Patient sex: M
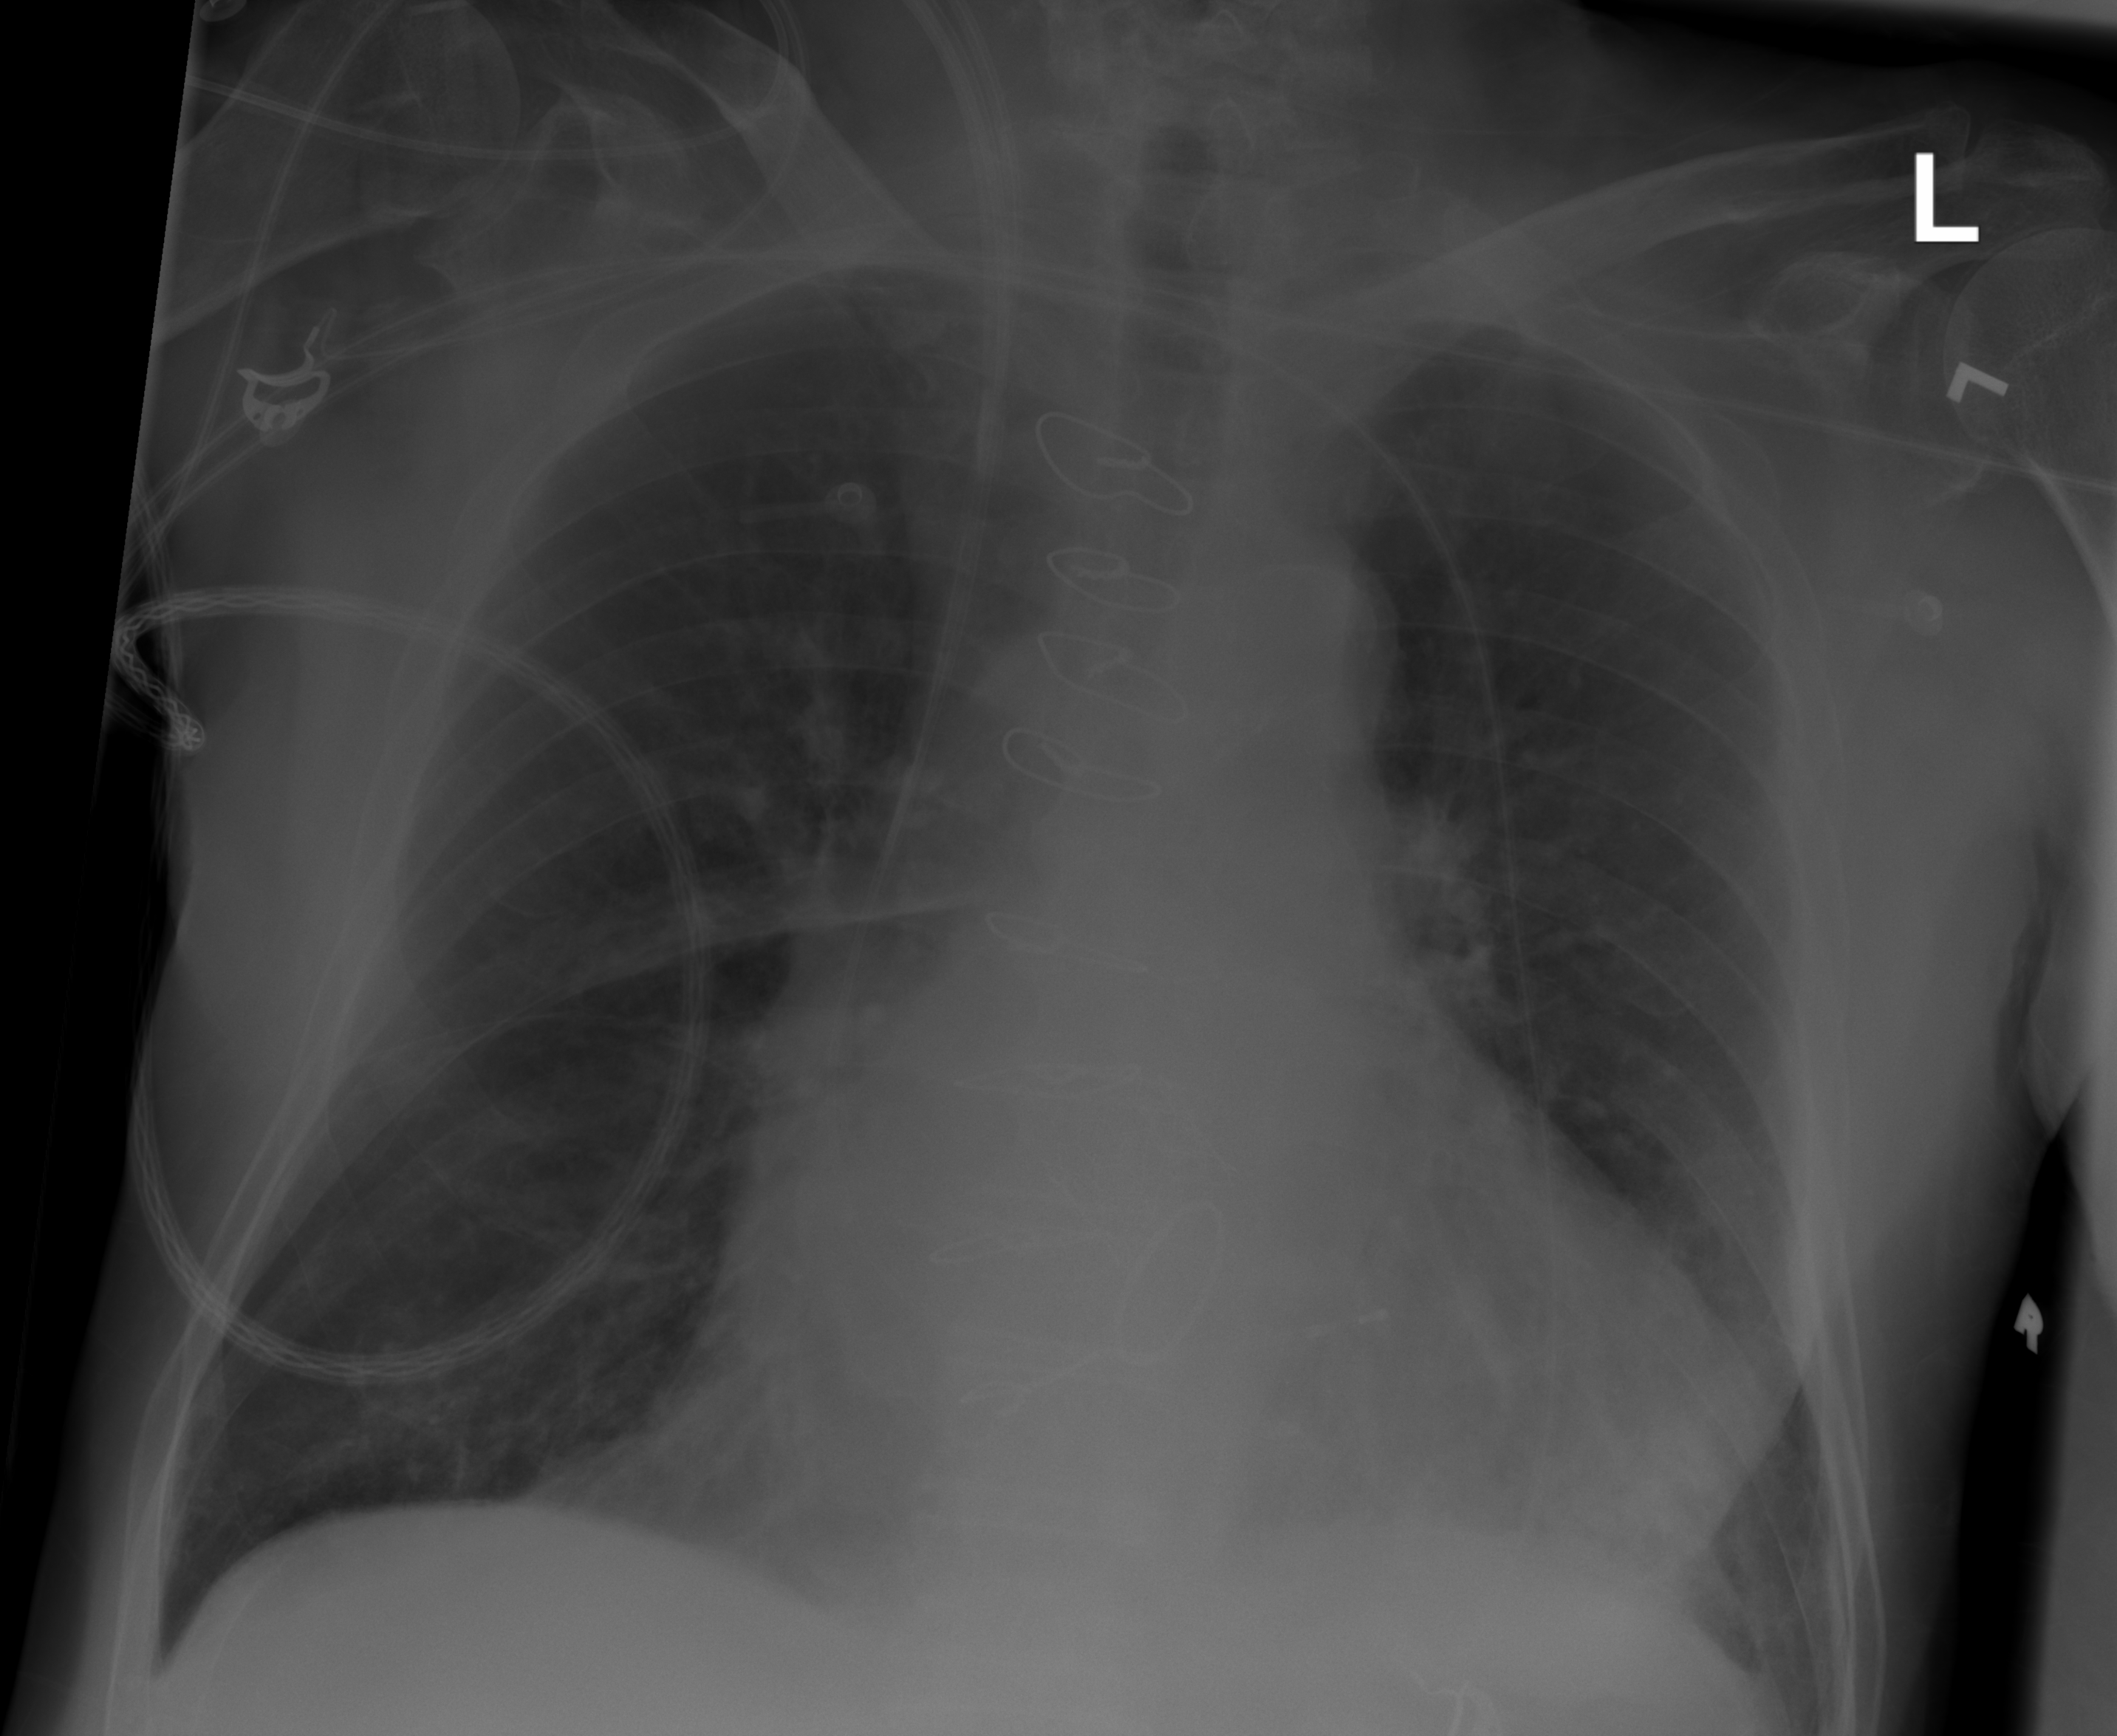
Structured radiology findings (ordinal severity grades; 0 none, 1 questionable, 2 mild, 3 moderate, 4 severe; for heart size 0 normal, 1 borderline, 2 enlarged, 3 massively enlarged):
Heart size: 2
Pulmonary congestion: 0
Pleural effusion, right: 0
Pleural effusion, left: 0
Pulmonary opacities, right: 0
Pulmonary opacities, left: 0
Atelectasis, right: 2
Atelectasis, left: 0